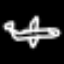
Label: airplane